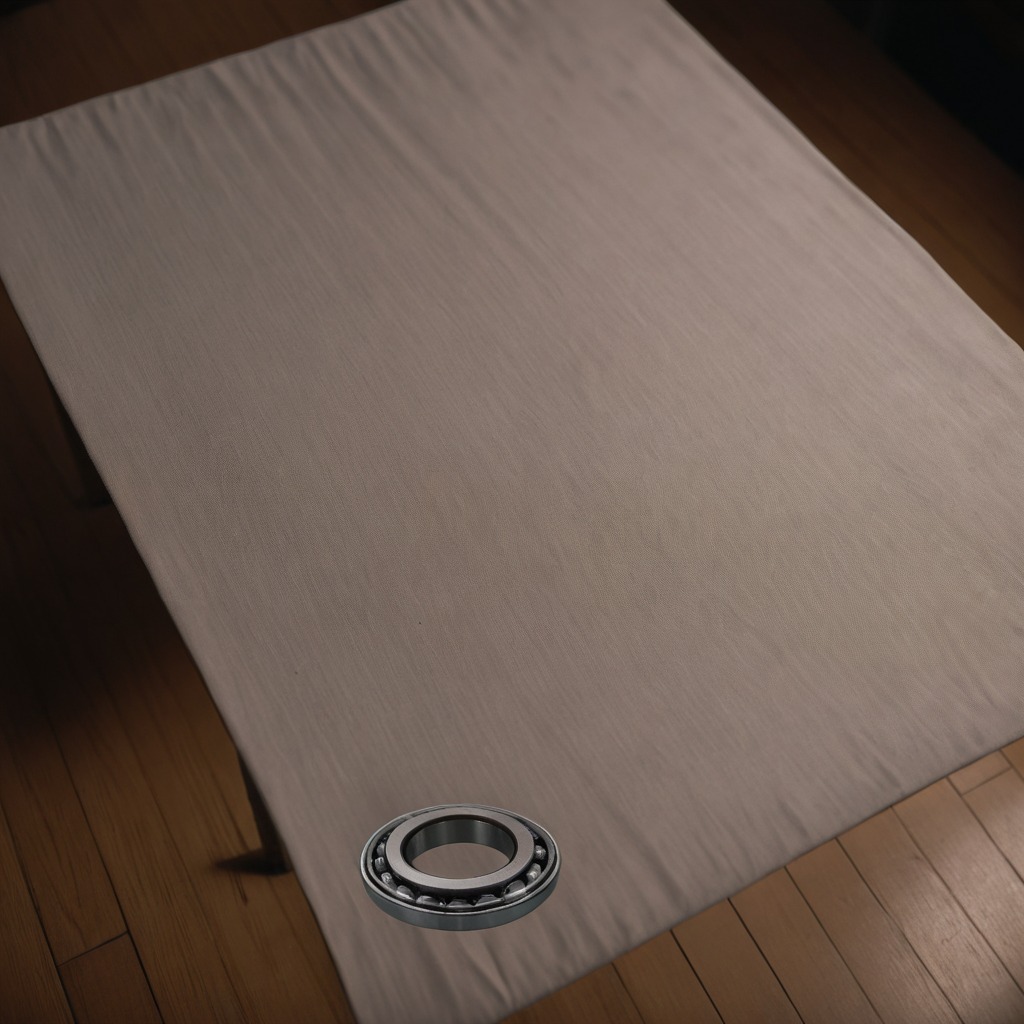
A metal ball bearing lies on the wooden table.